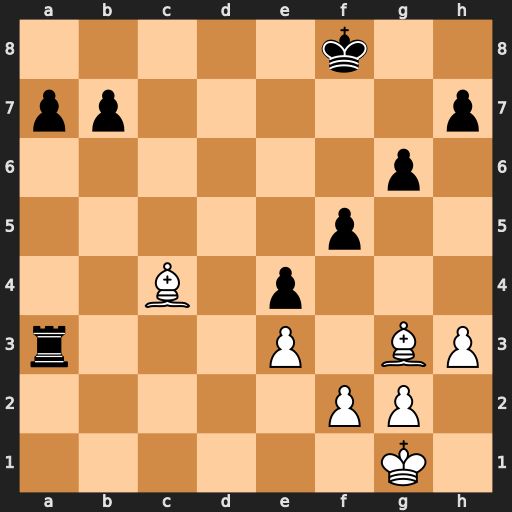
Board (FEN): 5k2/pp5p/6p1/5p2/2B1p3/r3P1BP/5PP1/6K1
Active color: w
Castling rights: -
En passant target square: -
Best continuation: Bd6+ Kg7 Bxa3